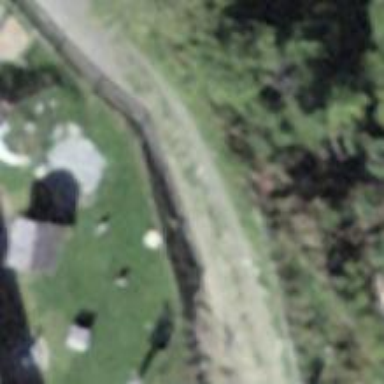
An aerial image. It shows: Fence is in the image.